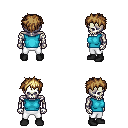
a pixel art fantasy rpg character, male body template, skeleton, teal sleeveless shirt, white pants, blonde bedhead hairstyle, black shoes, four views (front, back, left, right), 2x2 character sprite sheet, small pixel art, hard edges, no anti-aliasing